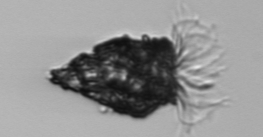
Label: Tintinnopsis